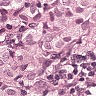
Metastatic tissue present: yes